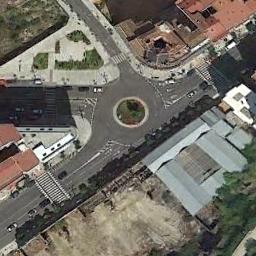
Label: roundabout